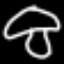
Label: mushroom